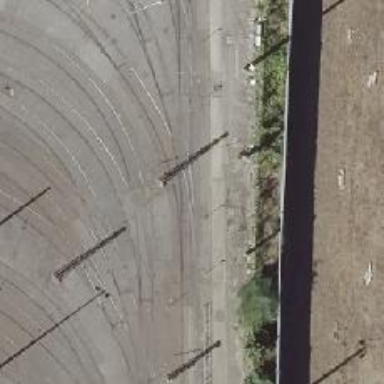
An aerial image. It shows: Railway switch.